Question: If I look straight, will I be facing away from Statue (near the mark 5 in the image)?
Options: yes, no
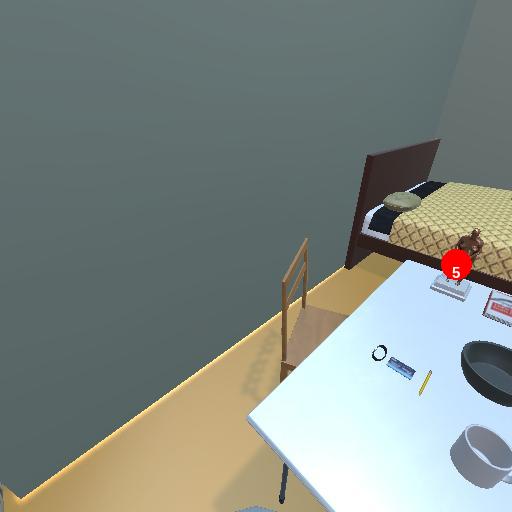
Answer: yes